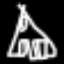
Label: The Eiffel Tower